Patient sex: F
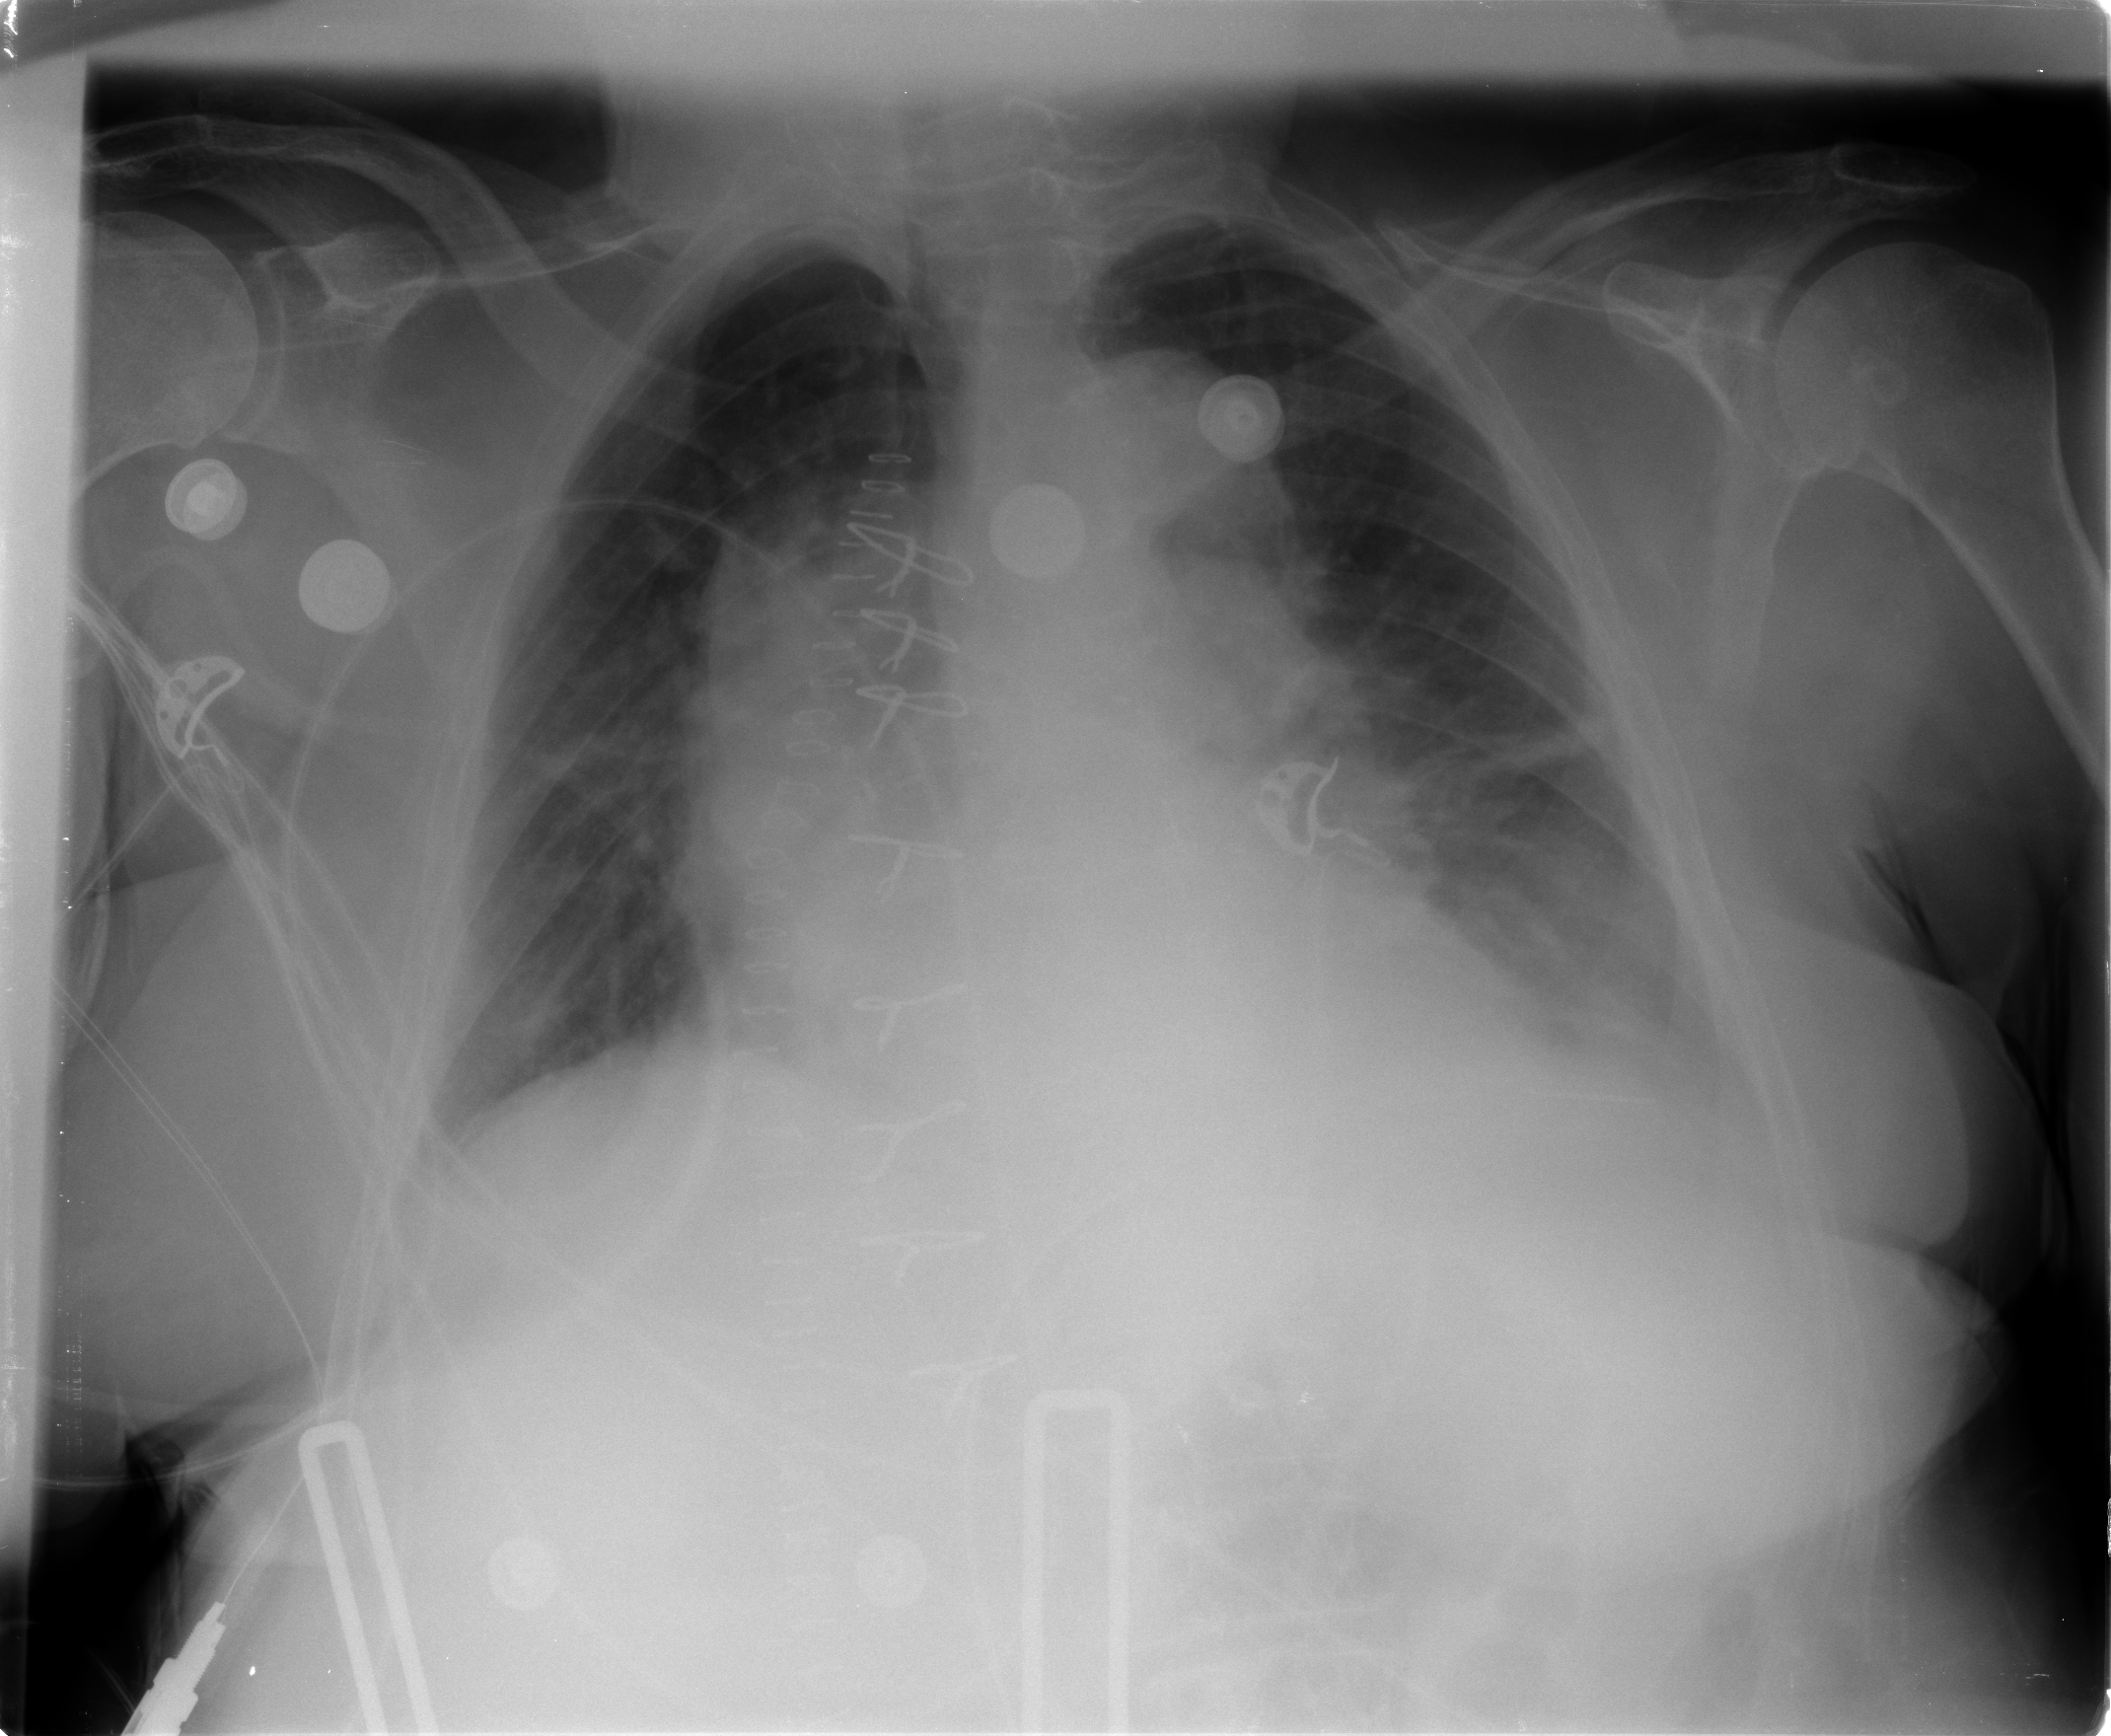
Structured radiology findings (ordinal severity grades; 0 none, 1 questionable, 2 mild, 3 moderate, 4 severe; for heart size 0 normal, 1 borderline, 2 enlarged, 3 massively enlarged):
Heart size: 2
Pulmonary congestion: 1
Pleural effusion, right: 2
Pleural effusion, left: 2
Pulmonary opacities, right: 0
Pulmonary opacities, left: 1
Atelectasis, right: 2
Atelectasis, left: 2